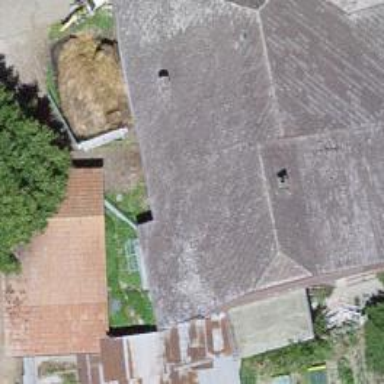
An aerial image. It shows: Farm building.